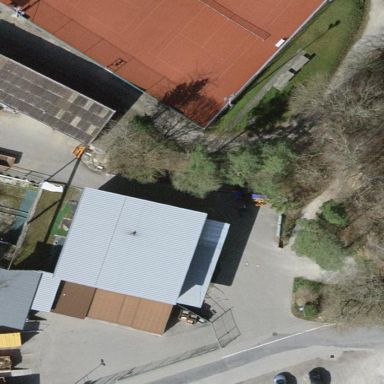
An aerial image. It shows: Recycling center.